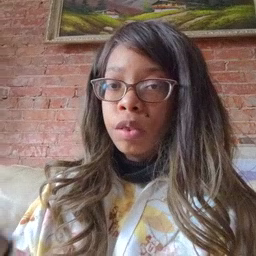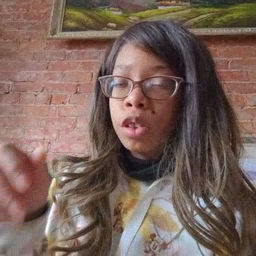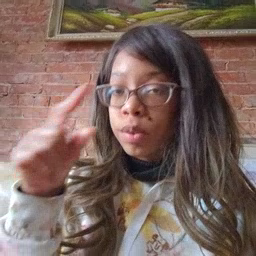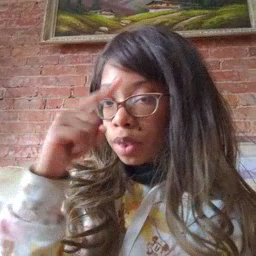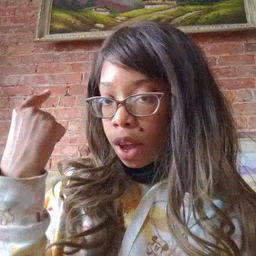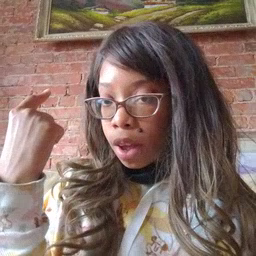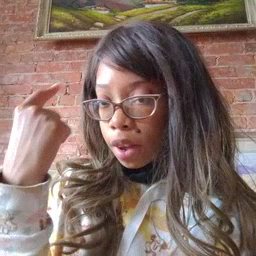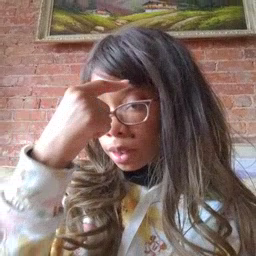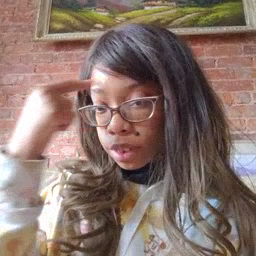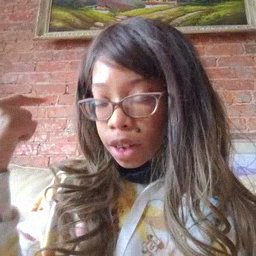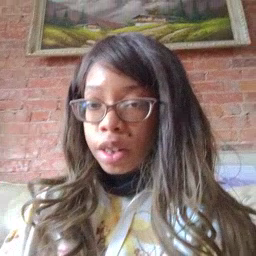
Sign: black